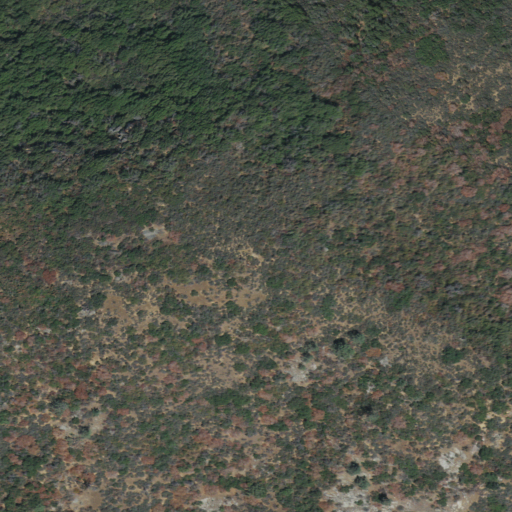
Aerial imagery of mountain in California named Davis Mountain containing evergreen forest, shrub, deciduous forest, grassland, and mixed forest